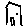
Label: house